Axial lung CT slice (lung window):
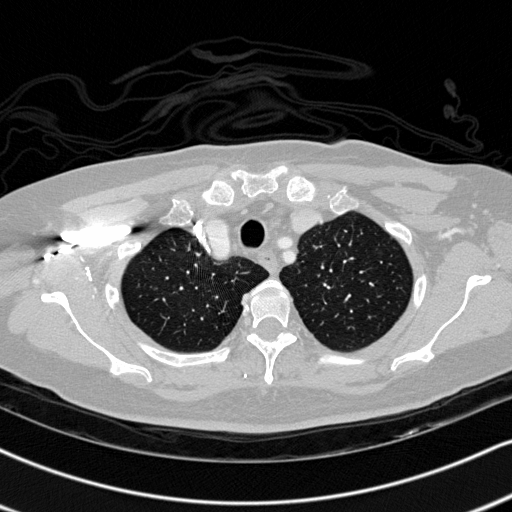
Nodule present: no